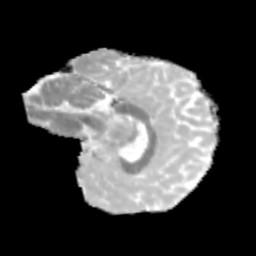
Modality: MD
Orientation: sagittal
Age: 11
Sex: male
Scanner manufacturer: siemens
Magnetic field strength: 3 T
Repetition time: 3.8 s
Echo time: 0.07 s